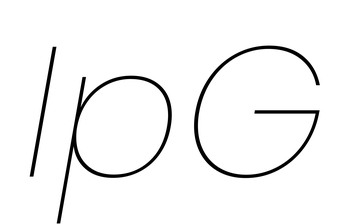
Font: Poppins-ThinItalic